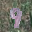
Label: 9